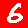
Digit: 6